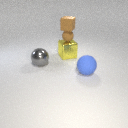
large gray metal sphere to the left of large yellow metal cube